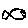
Label: fish